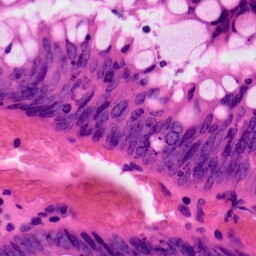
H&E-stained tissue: Colon